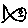
Label: fish